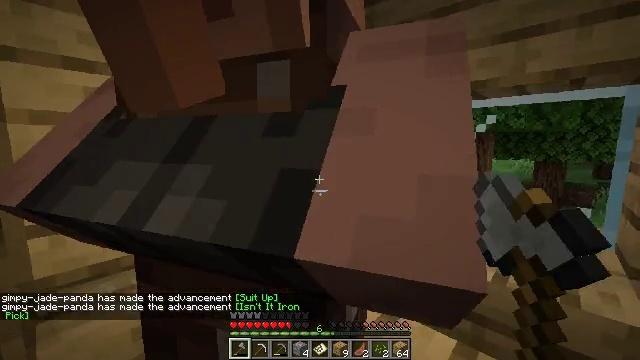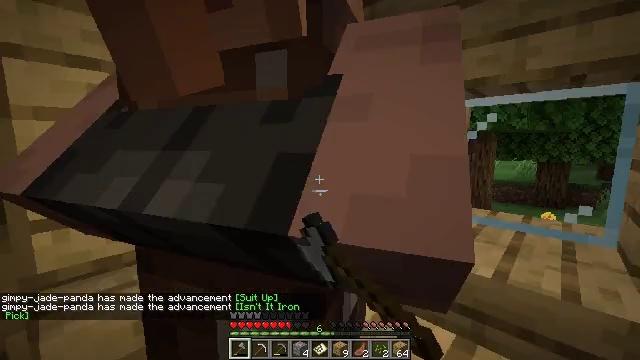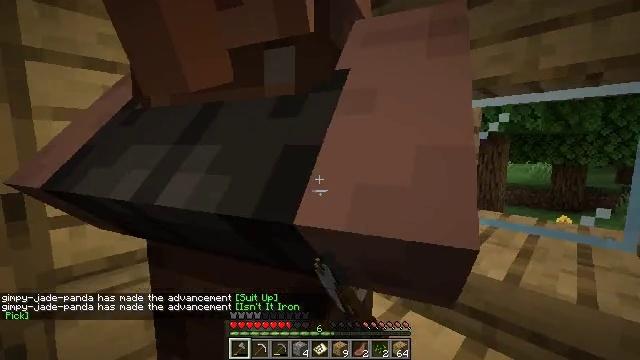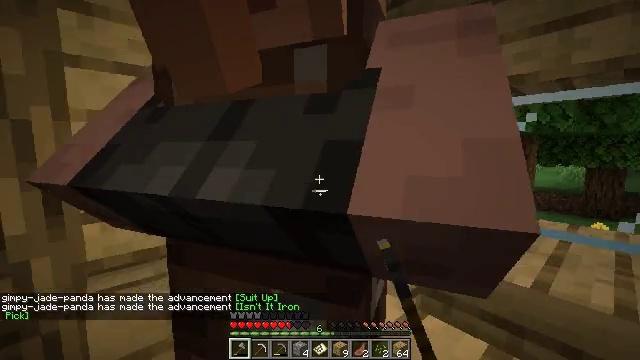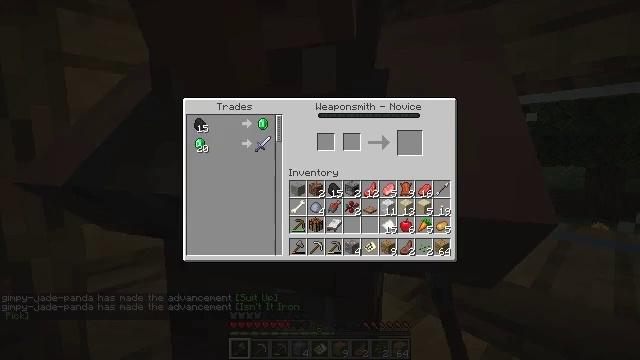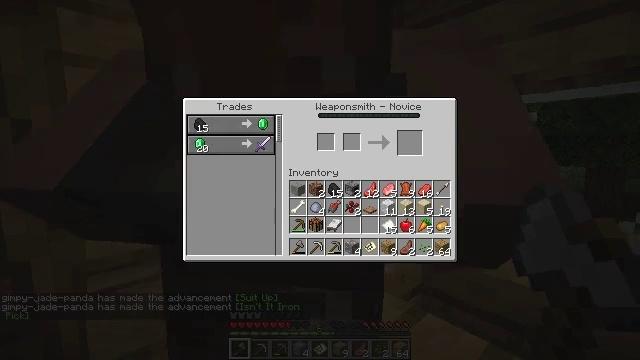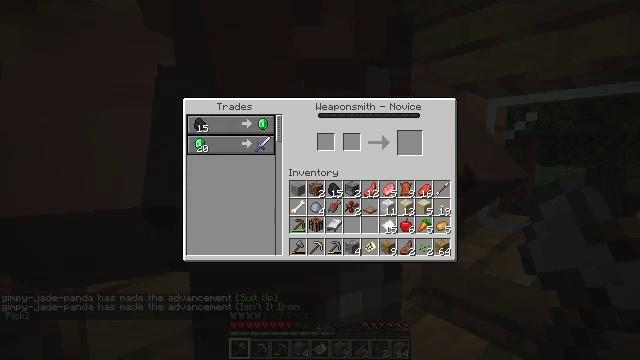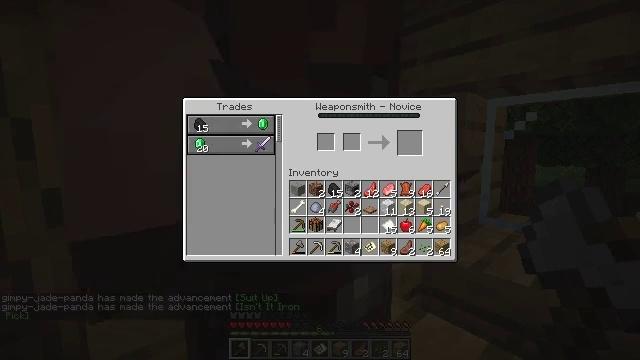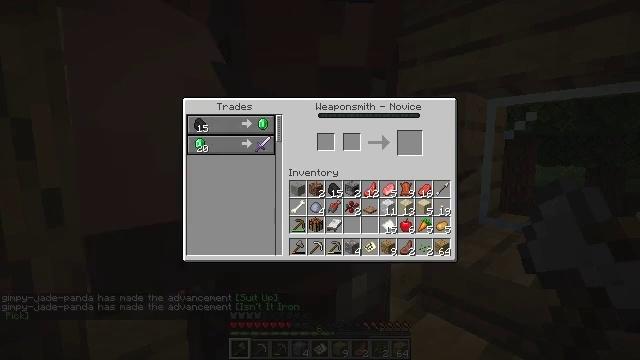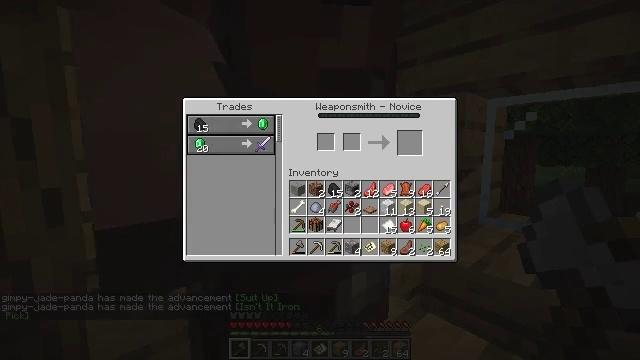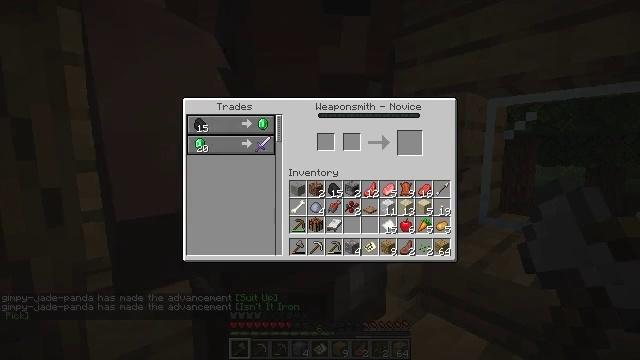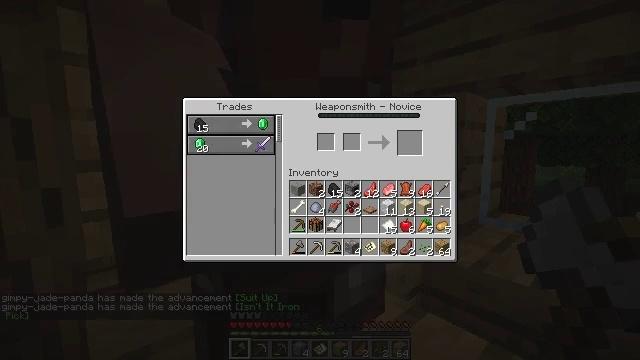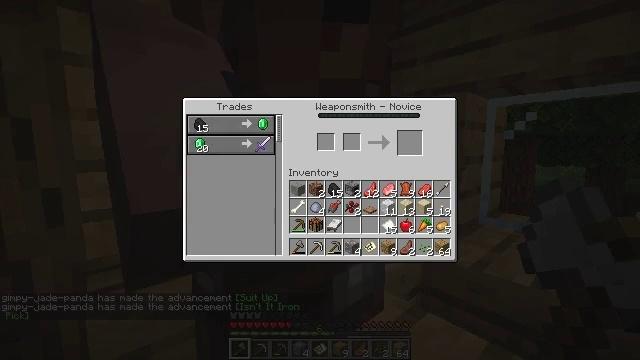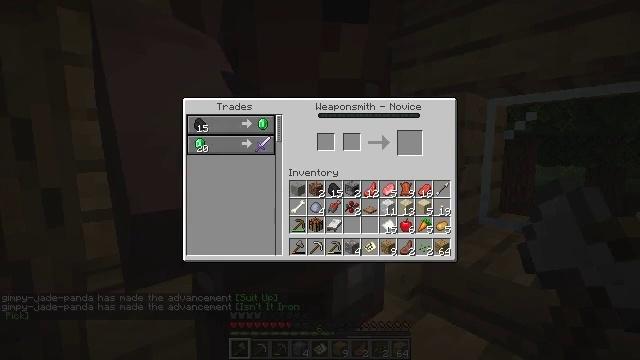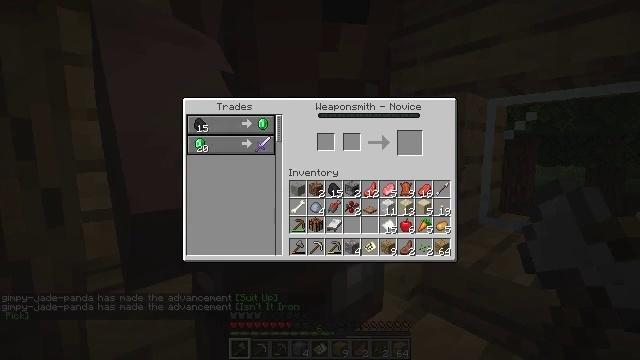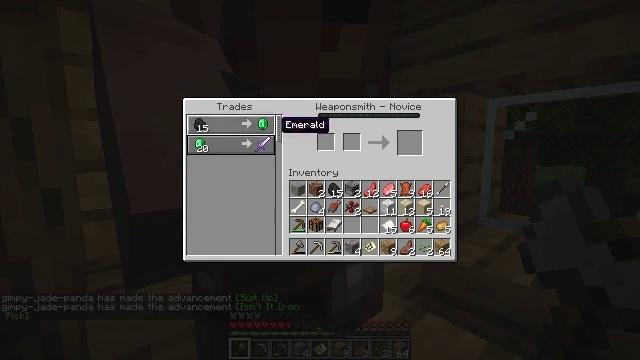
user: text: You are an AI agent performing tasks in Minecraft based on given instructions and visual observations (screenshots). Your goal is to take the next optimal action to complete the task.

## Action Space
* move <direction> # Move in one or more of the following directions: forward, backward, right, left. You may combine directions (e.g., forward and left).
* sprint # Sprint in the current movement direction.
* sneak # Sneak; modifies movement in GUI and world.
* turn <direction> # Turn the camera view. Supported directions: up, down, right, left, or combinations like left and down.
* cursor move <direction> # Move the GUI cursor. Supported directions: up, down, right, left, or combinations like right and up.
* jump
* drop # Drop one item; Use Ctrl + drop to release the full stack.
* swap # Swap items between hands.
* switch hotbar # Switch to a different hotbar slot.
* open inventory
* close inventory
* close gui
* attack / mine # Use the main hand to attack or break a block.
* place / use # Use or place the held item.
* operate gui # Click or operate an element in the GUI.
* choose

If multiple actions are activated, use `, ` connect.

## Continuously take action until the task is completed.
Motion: motion action
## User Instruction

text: Break the grindstone to collect it.
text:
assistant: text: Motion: use / place
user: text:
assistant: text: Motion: turn left
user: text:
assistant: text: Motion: turn left
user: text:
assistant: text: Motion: open gui
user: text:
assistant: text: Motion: no_op
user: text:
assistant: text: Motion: no_op
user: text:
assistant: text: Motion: no_op
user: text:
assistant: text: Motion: no_op
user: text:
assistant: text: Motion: no_op
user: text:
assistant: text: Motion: no_op
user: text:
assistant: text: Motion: cursor move up
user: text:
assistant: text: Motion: cursor move left and up
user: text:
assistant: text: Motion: no_op
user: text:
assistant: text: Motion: no_op
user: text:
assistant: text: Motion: cursor move left
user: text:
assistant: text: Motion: cursor move left
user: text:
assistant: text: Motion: no_op
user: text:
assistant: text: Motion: no_op
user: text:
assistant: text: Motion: no_op
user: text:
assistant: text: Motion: no_op
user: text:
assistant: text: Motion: no_op
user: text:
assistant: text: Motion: no_op
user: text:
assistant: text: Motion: no_op
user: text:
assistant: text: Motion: no_op
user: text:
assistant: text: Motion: no_op
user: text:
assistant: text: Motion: no_op
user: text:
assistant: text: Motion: no_op
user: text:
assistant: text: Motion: no_op
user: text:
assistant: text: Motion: no_op
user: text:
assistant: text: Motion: no_op